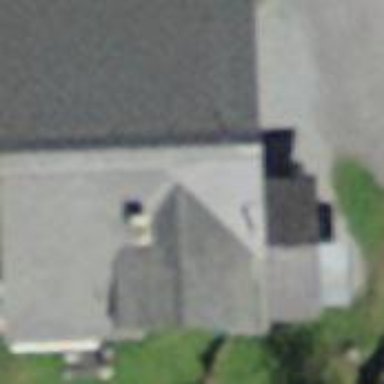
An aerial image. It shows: Building with tile roof.